Group 1:
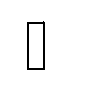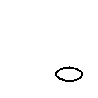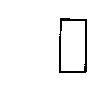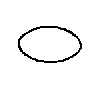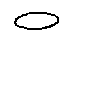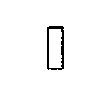
Group 2:
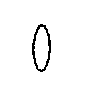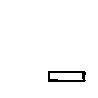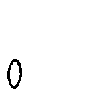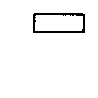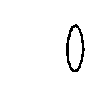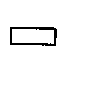
Rule separating the two groups: Tall rectangle OR wide ellipse vs. wide rectangle OR tall ellipse.
Concepts: disjunction logical, horizontal, line_slope, or, vertical
Comments: All examples in this Bongard Problem are outlines of ellipses or rectangles aligned to the x-y-axes.
Author: Mikhail M. Bongard
Reference: M. M. Bongard, Pattern Recognition, Spartan Books, 1970, p. 218.